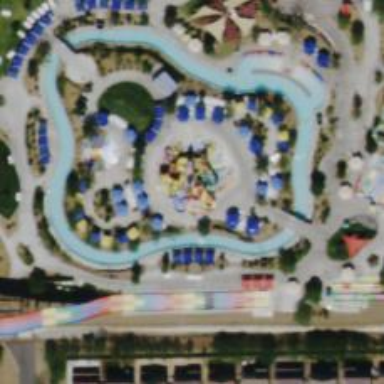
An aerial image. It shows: Water slide attraction.